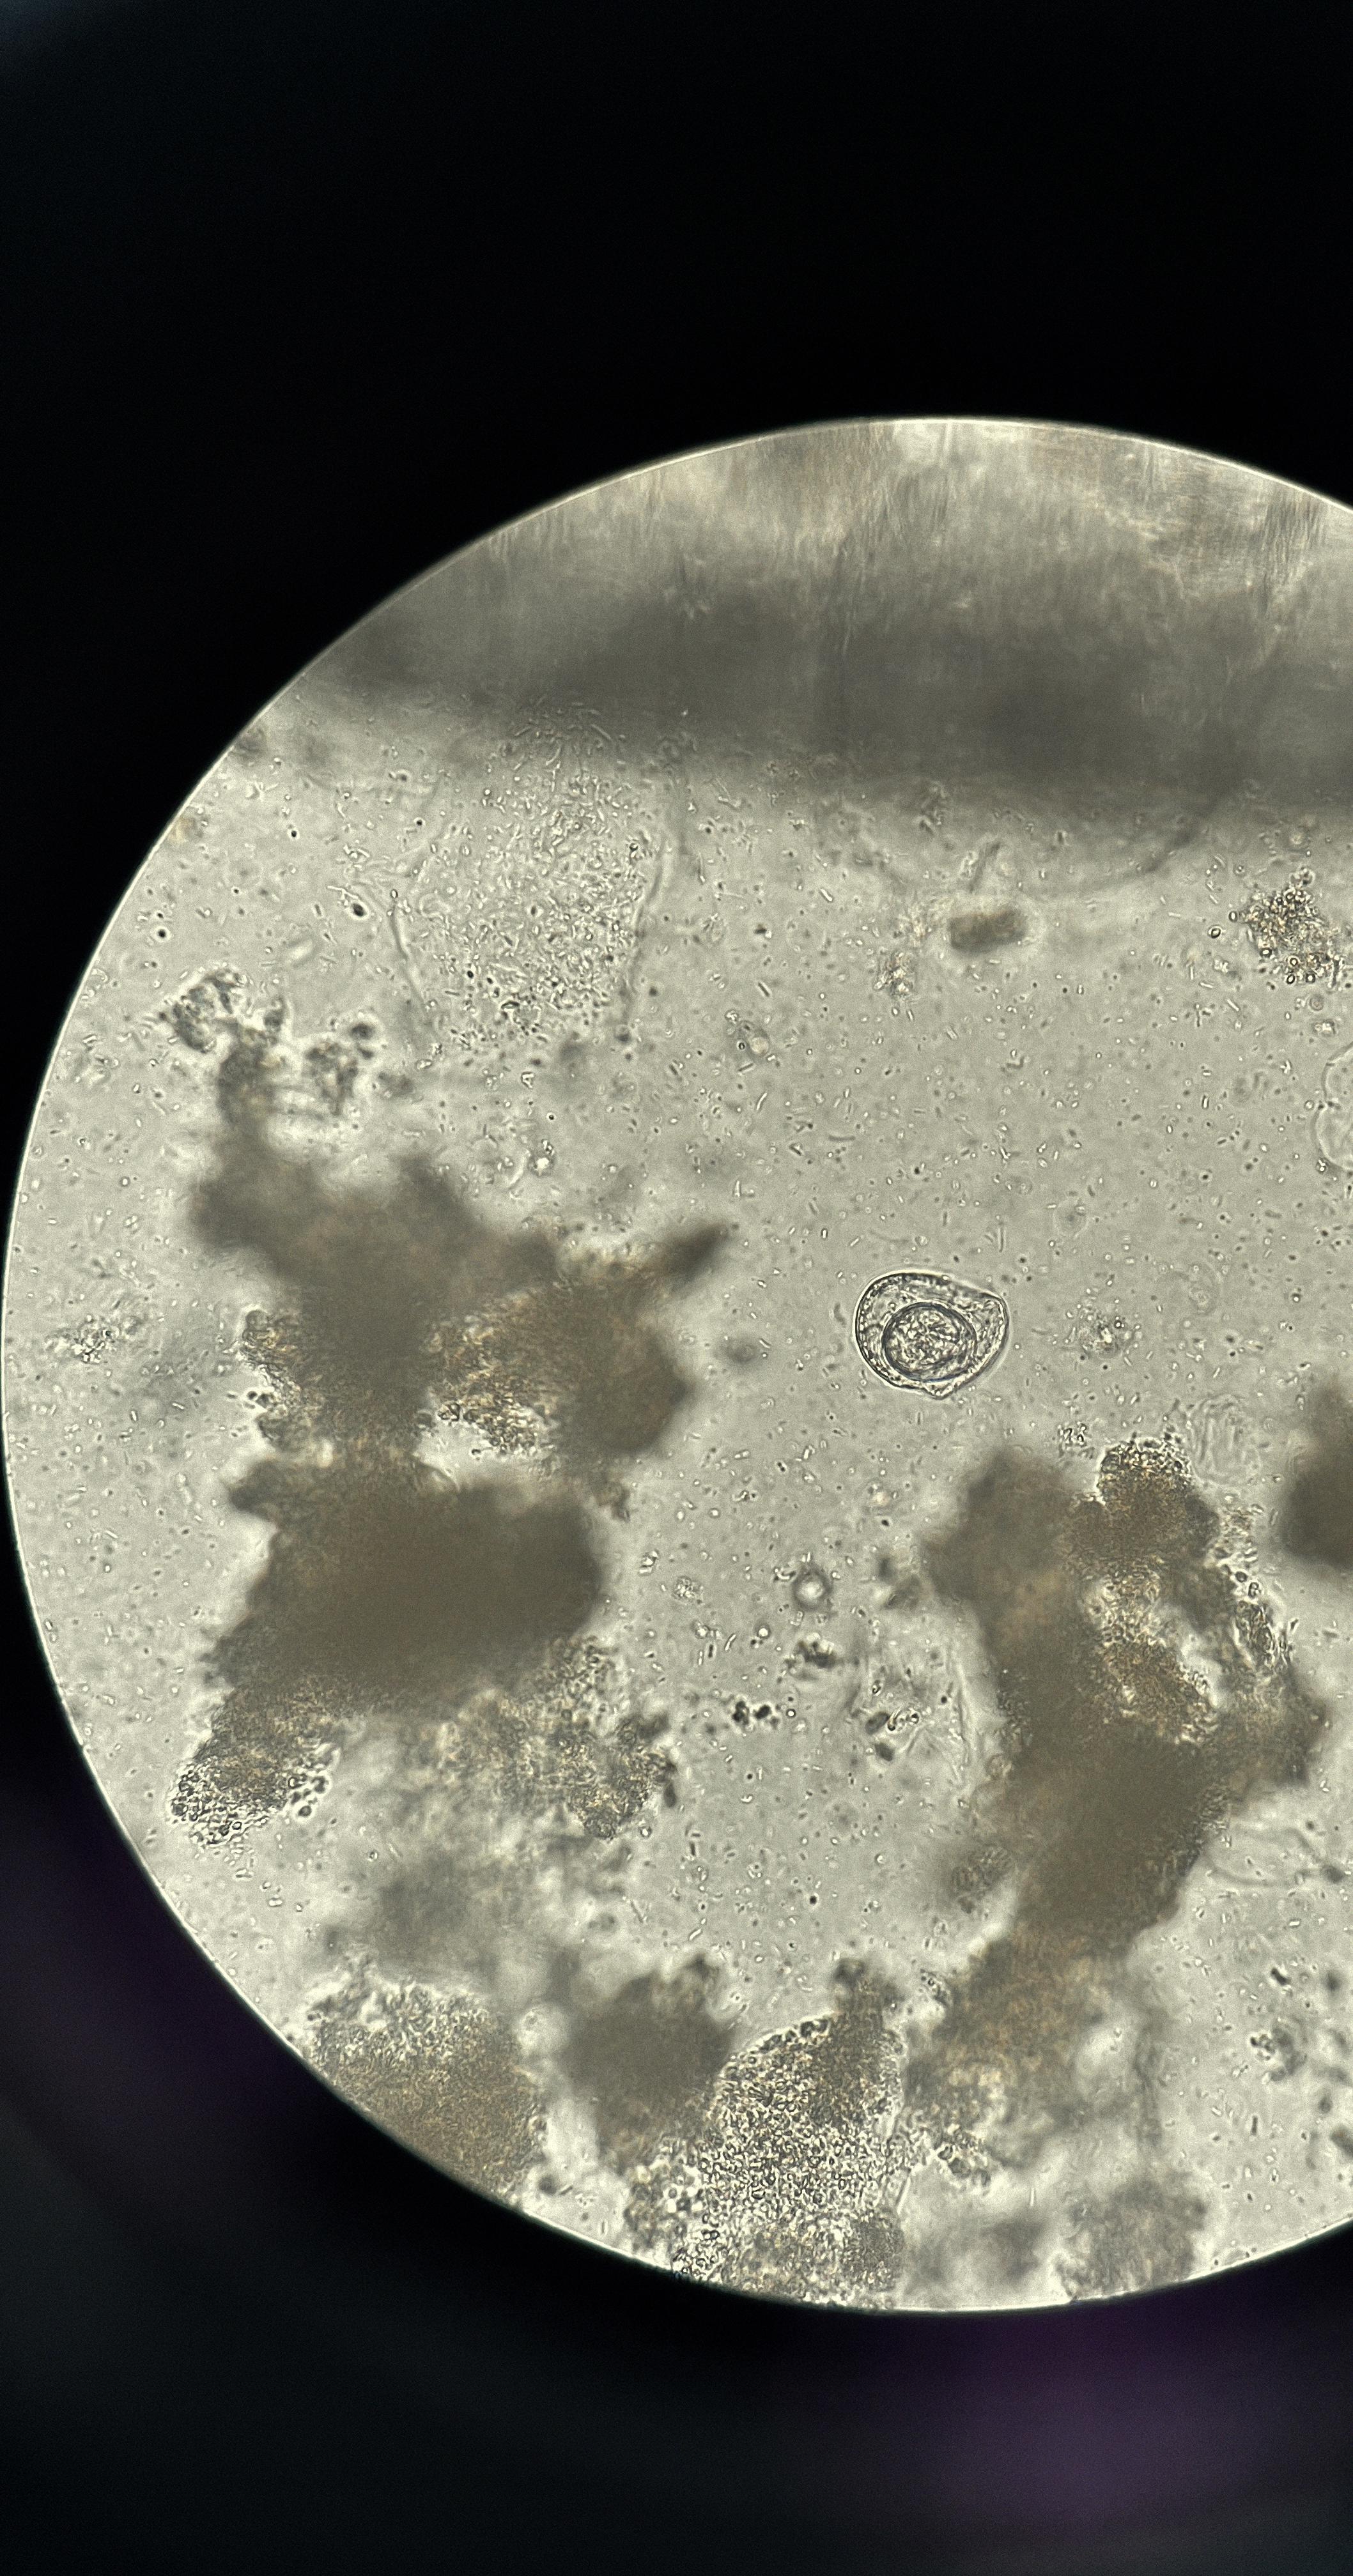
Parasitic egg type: Hymenolepis nana